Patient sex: F
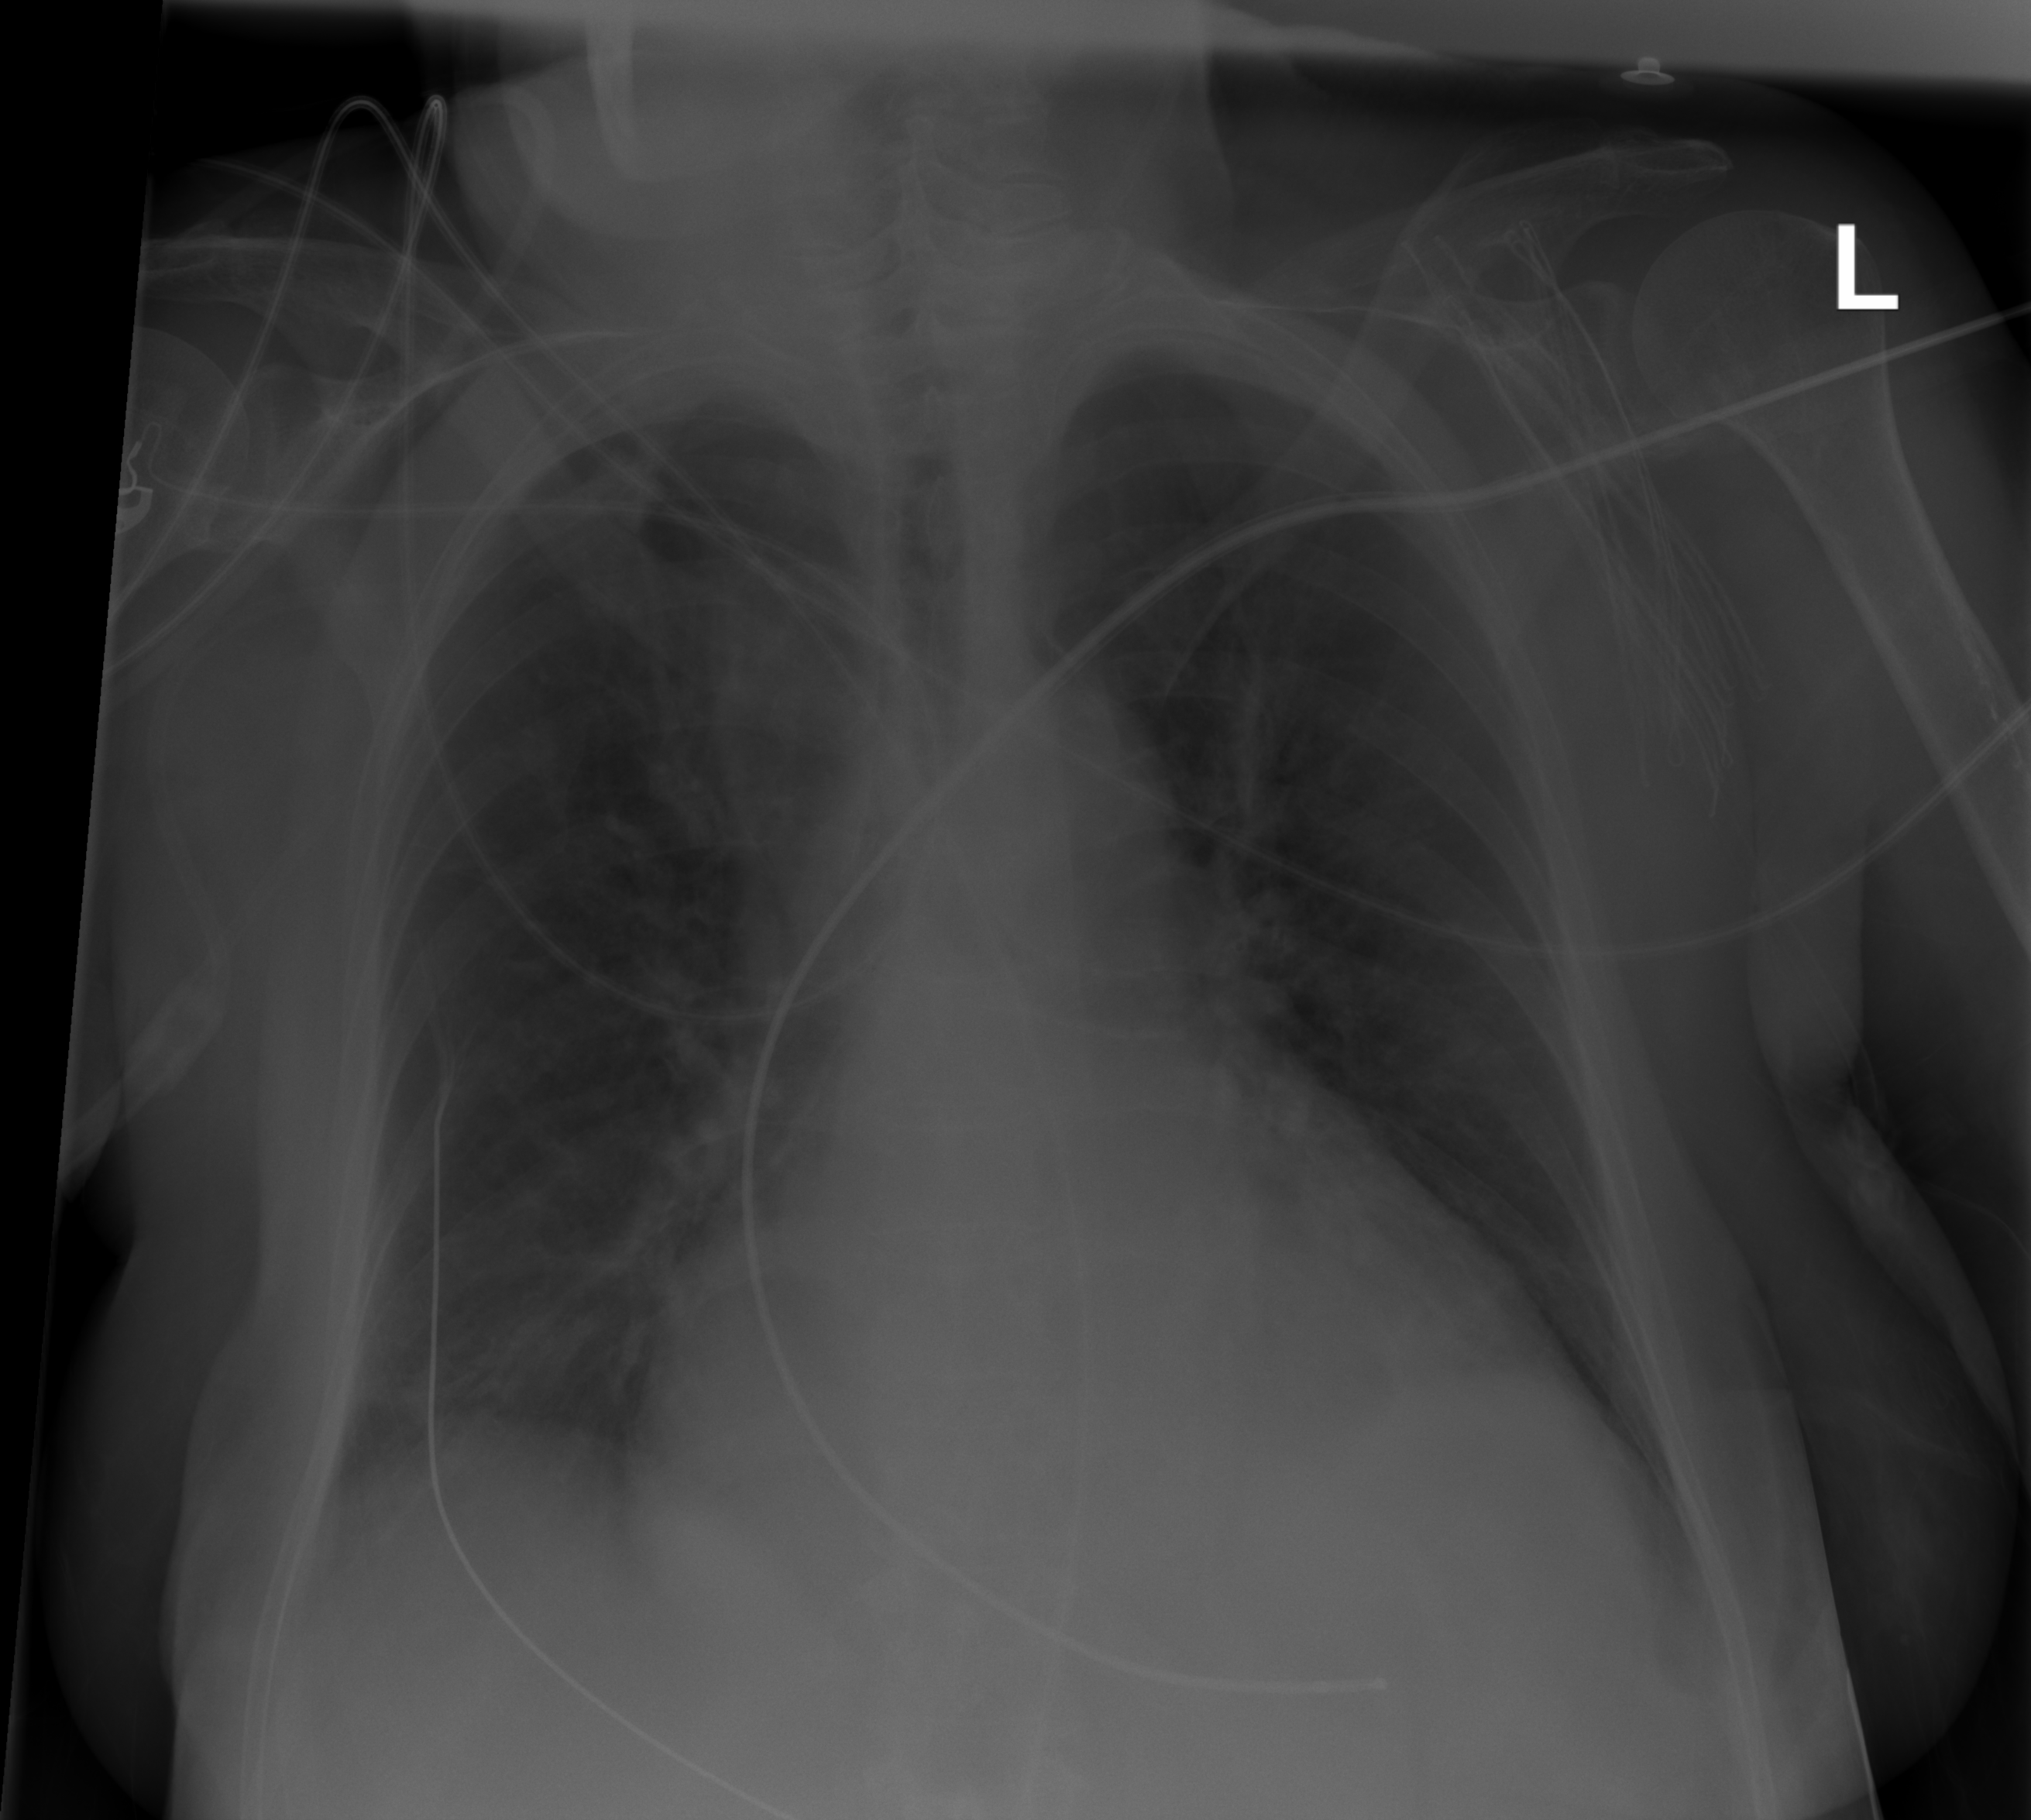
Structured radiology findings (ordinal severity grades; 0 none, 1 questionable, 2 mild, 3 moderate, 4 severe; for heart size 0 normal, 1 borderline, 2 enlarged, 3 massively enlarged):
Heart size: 2
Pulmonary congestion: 2
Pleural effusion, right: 0
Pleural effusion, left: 0
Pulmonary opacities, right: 0
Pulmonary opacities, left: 0
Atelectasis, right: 2
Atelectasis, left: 0